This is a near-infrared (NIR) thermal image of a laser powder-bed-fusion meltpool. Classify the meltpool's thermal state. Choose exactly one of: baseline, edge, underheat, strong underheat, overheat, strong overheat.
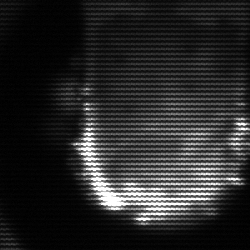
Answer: baseline